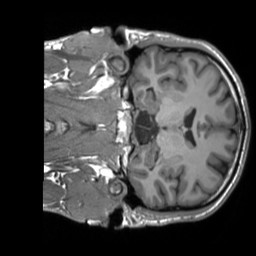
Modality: T1w
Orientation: coronal
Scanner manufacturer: siemens
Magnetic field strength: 3 T
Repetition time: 2.3 s
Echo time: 0.00207 s